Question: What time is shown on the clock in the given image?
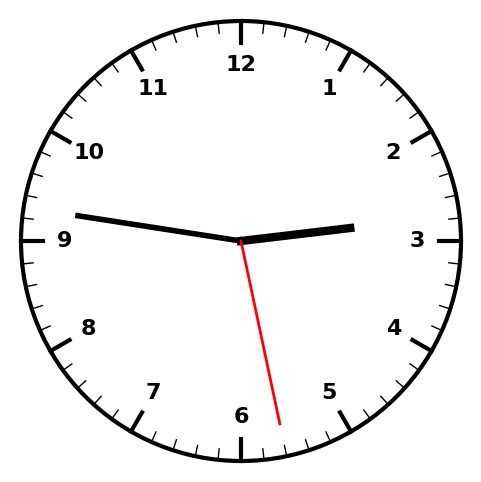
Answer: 02:46:28